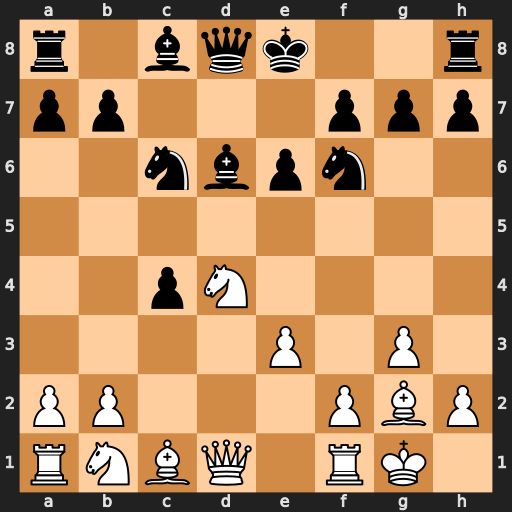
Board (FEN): r1bqk2r/pp3ppp/2nbpn2/8/2pN4/4P1P1/PP3PBP/RNBQ1RK1
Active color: w
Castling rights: kq
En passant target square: -
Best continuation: Nxc6